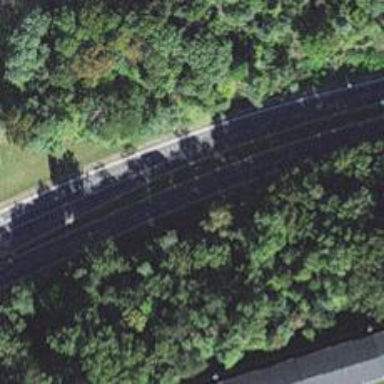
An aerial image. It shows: This image shows primary highway that is classified as expressway.